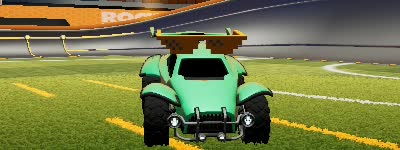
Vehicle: octane